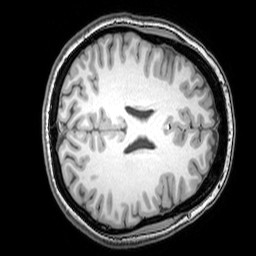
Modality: T1w
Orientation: axial
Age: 23
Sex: female
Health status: healthy
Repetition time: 0.081 s
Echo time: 0.037 s